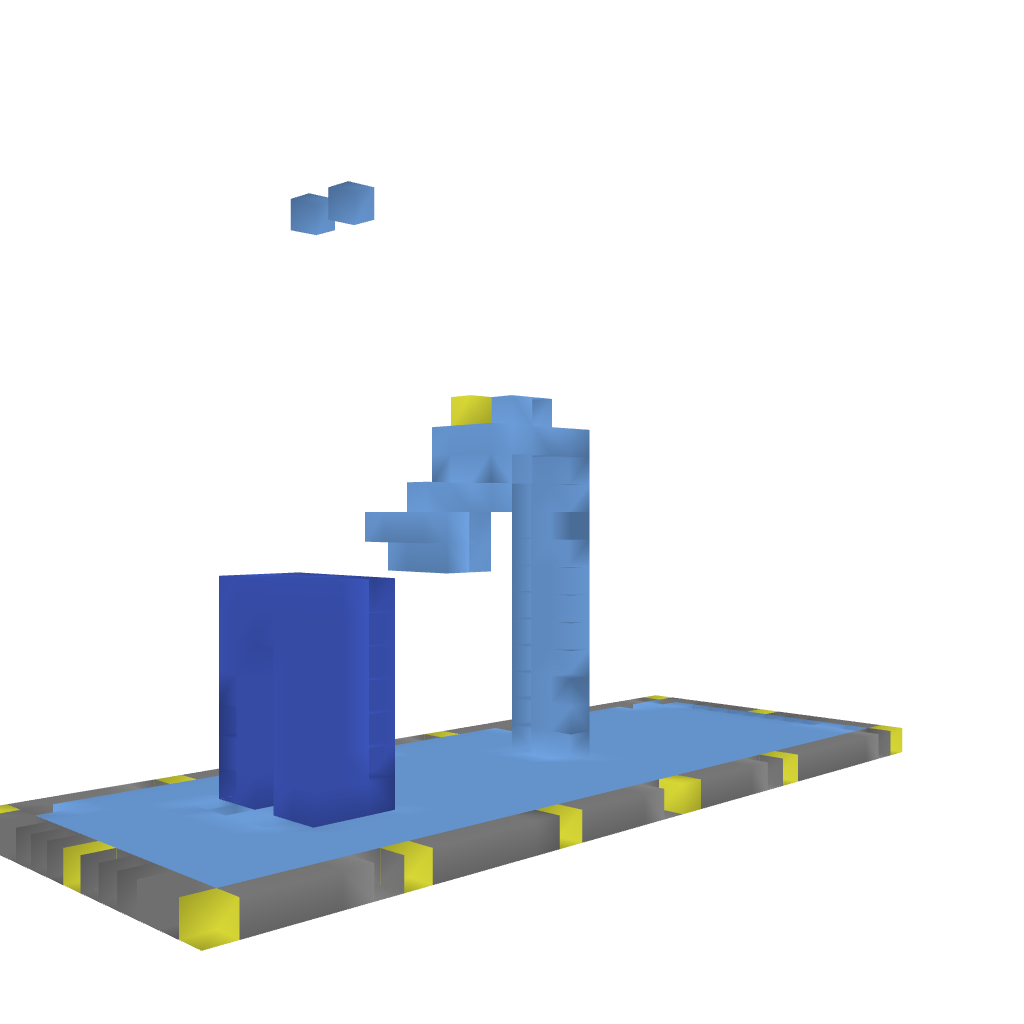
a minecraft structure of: Human fountain bad low quality